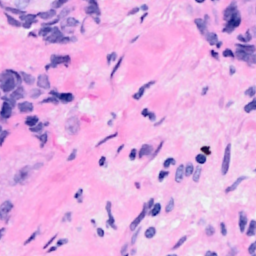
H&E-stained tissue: Breast